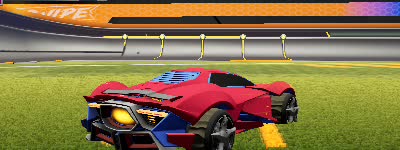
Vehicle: werewolf